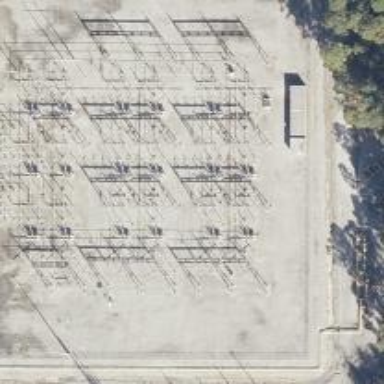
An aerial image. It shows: Switch for power supply.